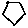
Label: hexagon